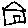
Label: house